Interaction volume radius: 5 \u00c5
Interaction volume height: 10 \u00c5
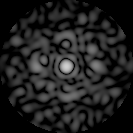
Disorder parameter: 0.7903